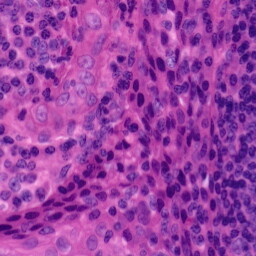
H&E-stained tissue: Tonsil